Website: crate-barrel
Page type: receipt
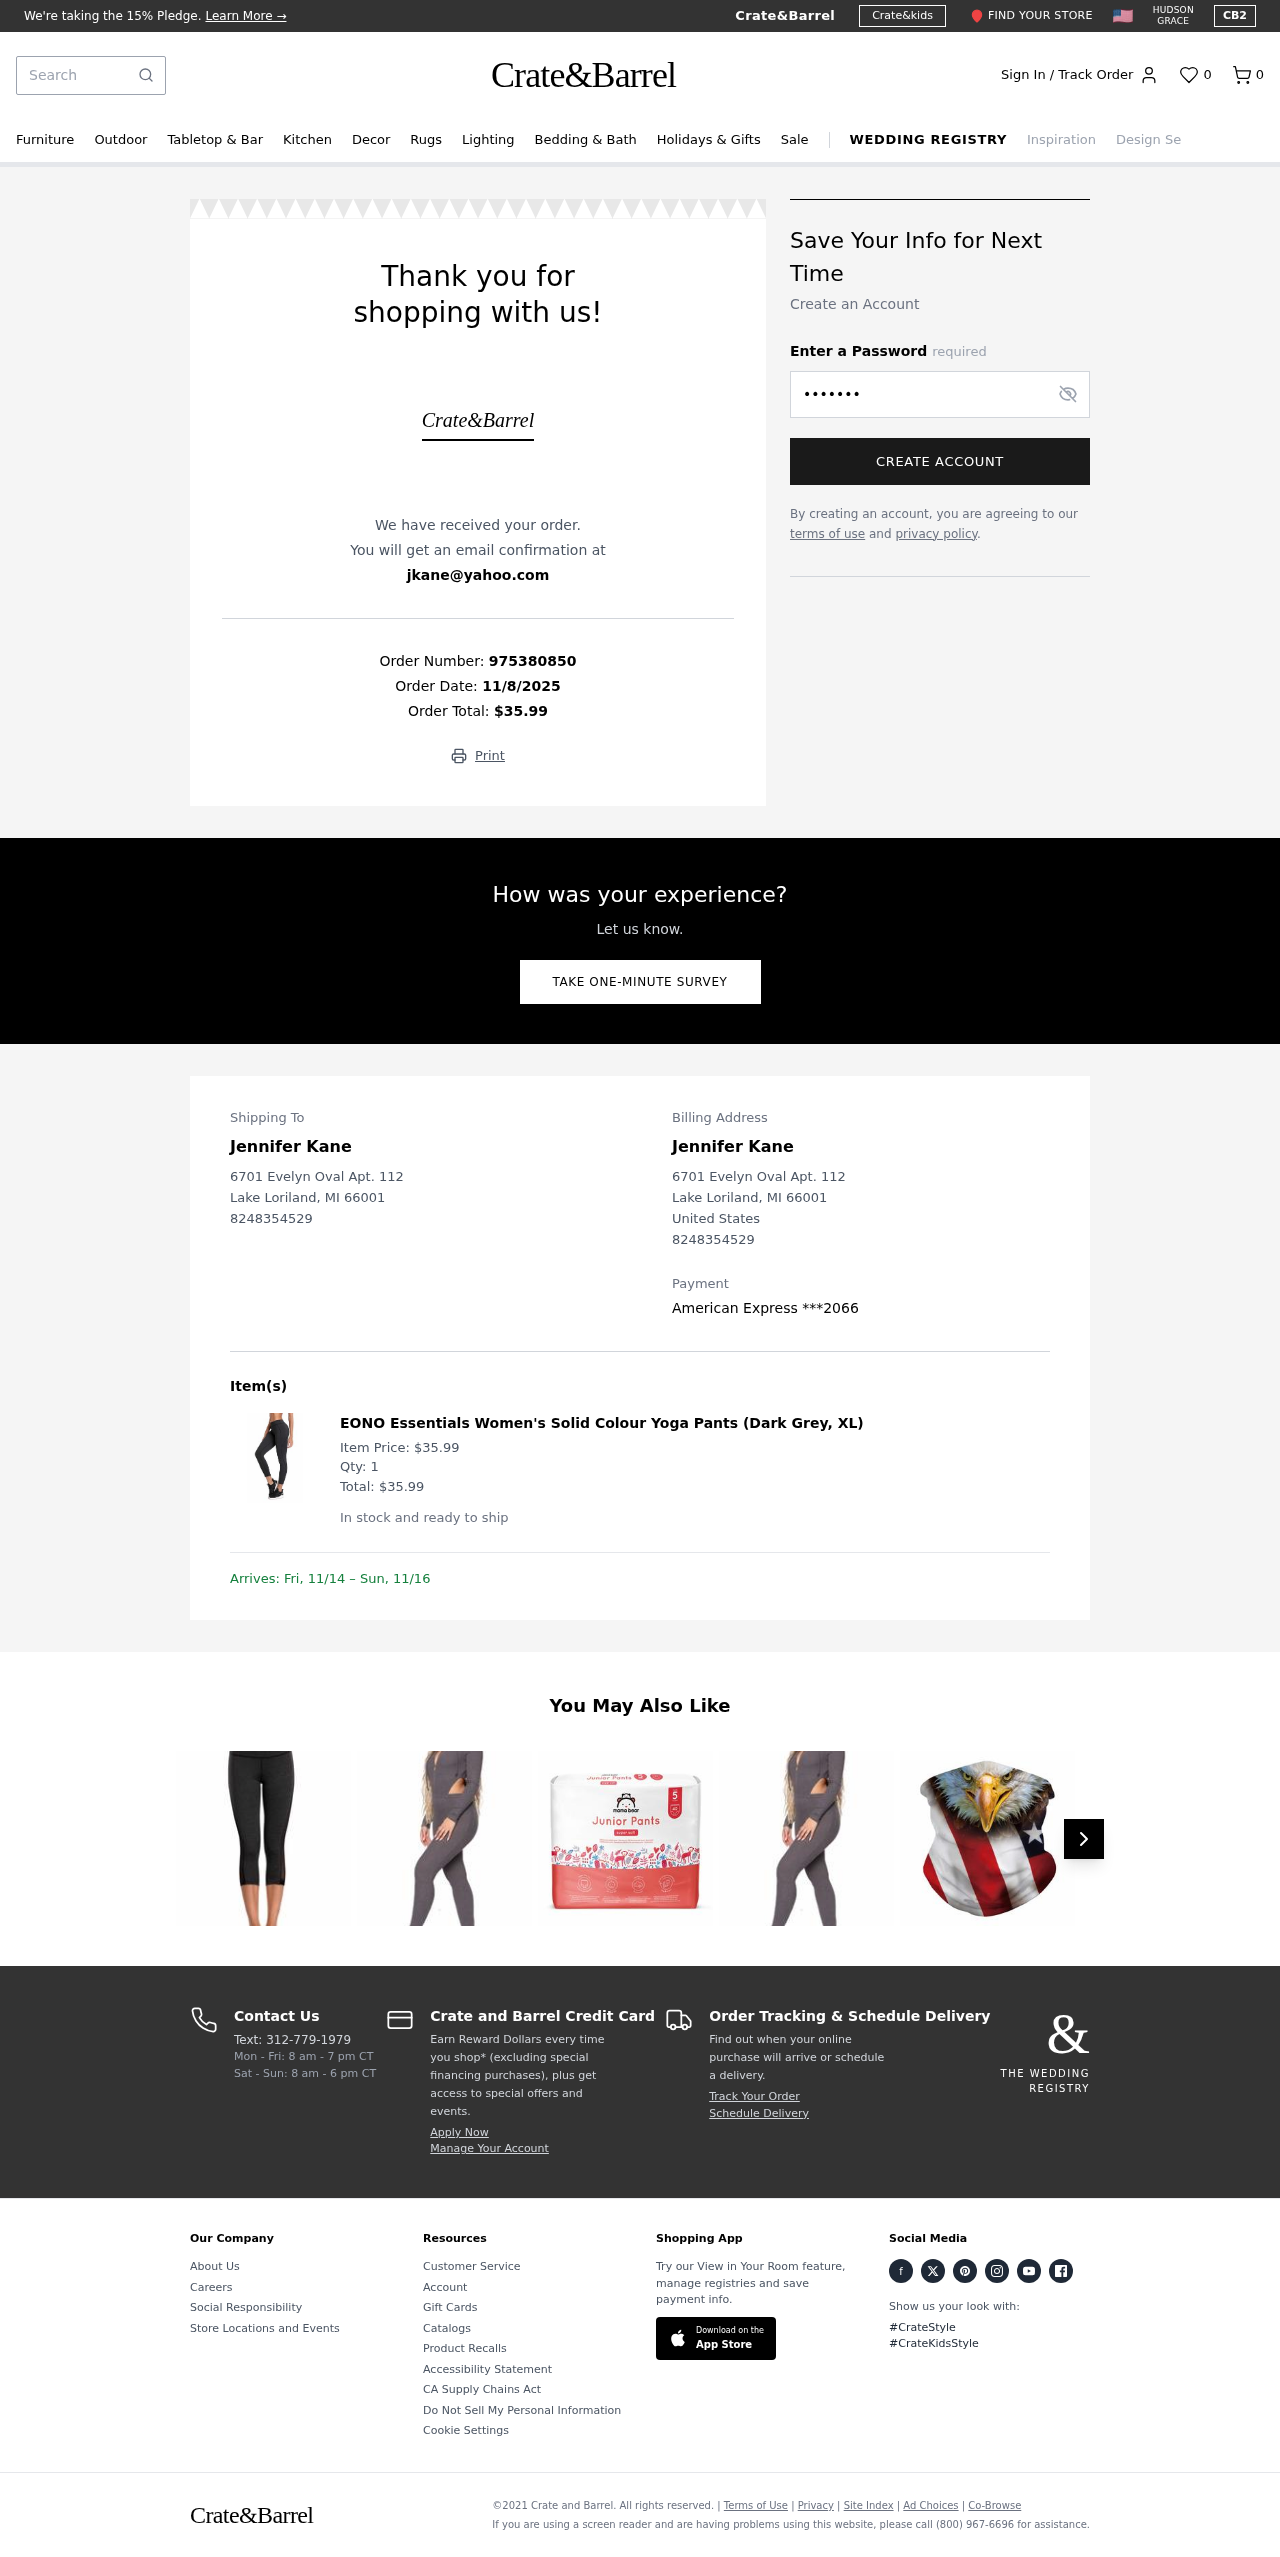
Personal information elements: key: PII_CARD_LAST4
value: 2066
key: PII_CARD_TYPE
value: American Express
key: PII_CITY
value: Lake Loriland
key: PII_COUNTRY
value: United States
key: PII_EMAIL
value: jkane@yahoo.com
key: PII_FULLNAME
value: Jennifer Kane
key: PII_PHONE
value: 8248354529
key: PII_POSTCODE
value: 66001
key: PII_STATE_ABBR
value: MI
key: PII_STREET
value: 6701 Evelyn Oval Apt. 112
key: PII_FULLNAME2
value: Jennifer Kane
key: PII_CITY2
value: Lake Loriland
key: PII_STATE_ABBR2
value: MI
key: PII_POSTCODE_FULL
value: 66001
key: PII_POSTCODE_NUMERIC
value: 66001
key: PII_PHONE2
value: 8248354529
Product elements: key: PRODUCT1_NAME
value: EONO Essentials Women's Solid Colour Yoga Pants (Dark Grey, XL)
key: PRODUCT1_PRICE
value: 35.99
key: PRODUCT1_QUANTITY
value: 1
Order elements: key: ORDER_NUM_ITEMS
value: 0
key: ORDER_ID
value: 975380850
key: ORDER_DATE
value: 11/8/2025
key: ORDER_TOTAL
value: $35.99
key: ORDER_ITEM_TOTAL
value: $35.99
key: ORDER_DELIVERY_DATE
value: Fri, 11/14 – Sun, 11/16
Search elements: key: HEADER_SEARCH
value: Search
Other elements: key: FAVORITES_COUNT
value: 0